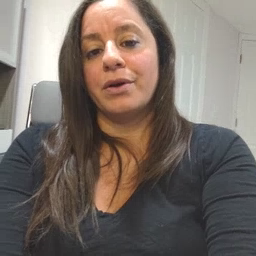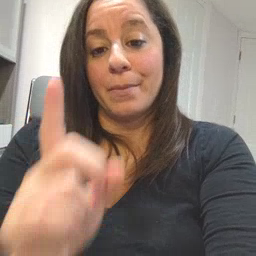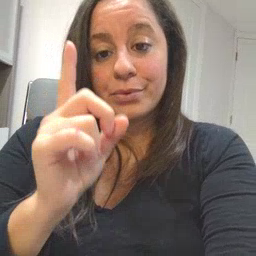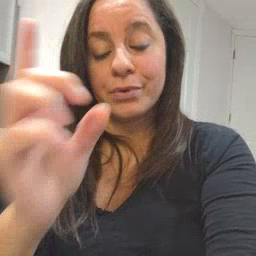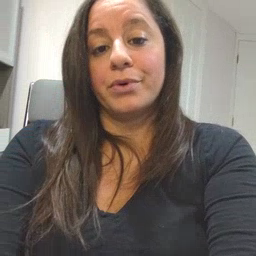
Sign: up